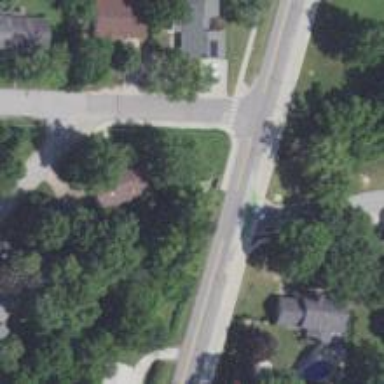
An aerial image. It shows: Uncontrolled road crossing.